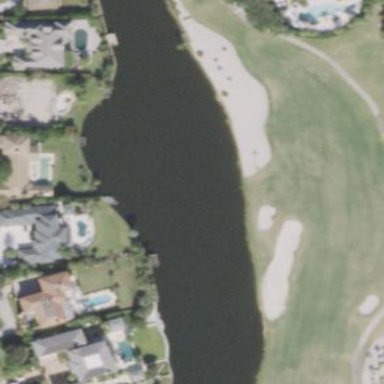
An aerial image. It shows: Sandy area is golf bunker.